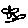
Label: flower